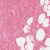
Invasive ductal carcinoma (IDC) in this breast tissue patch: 0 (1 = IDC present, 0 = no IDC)